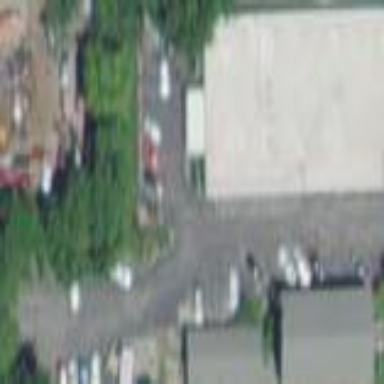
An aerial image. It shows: Parking area.